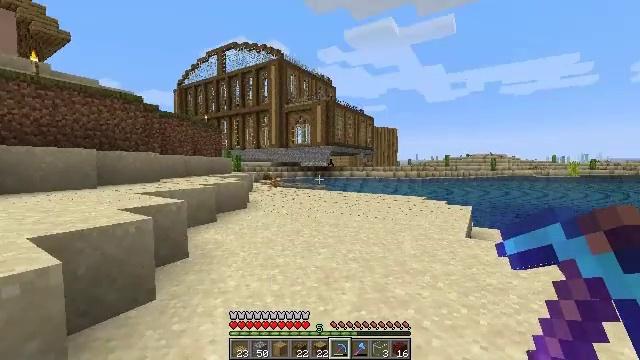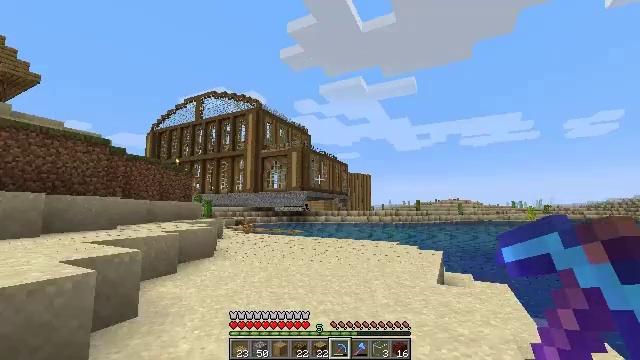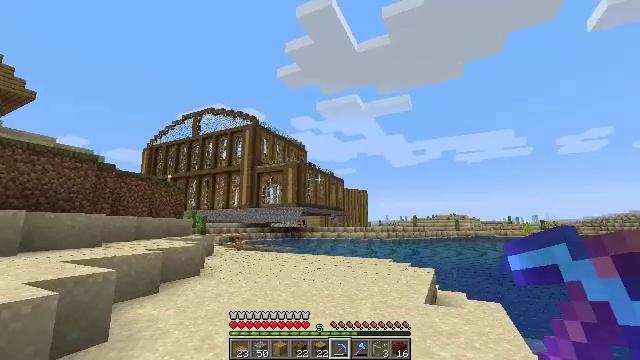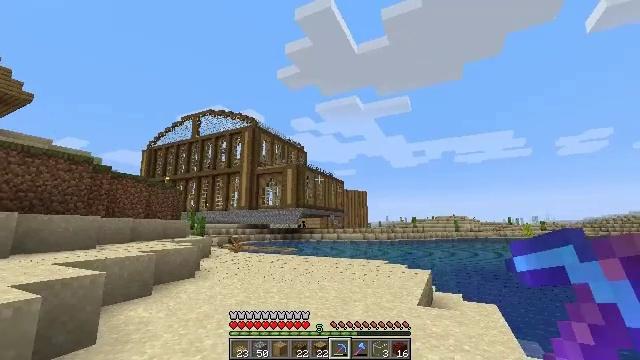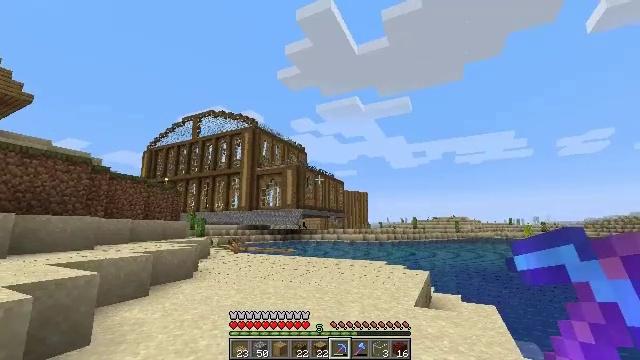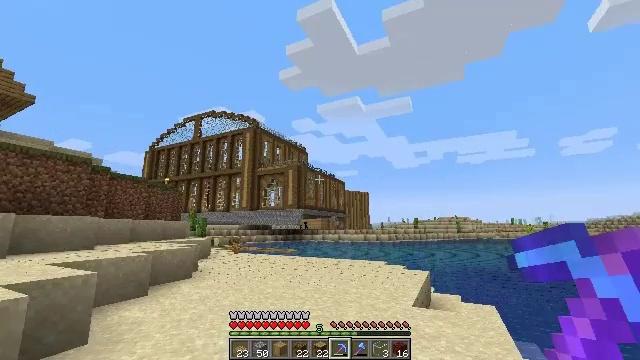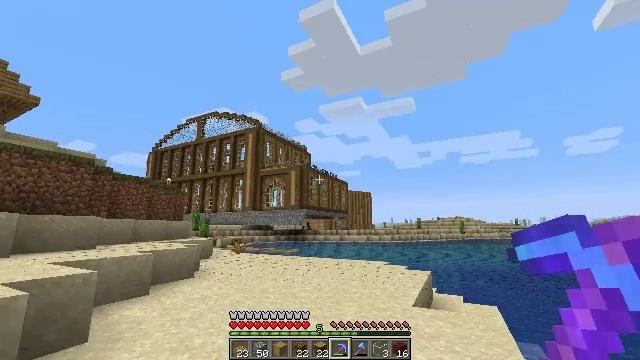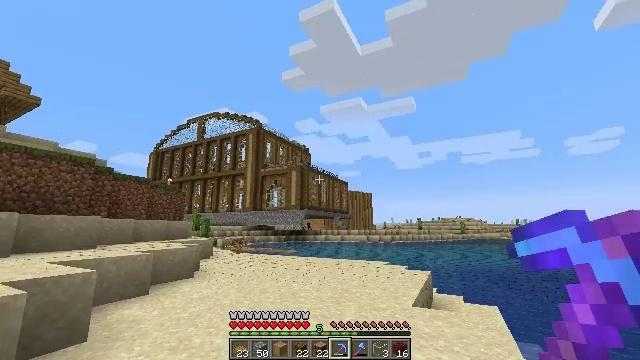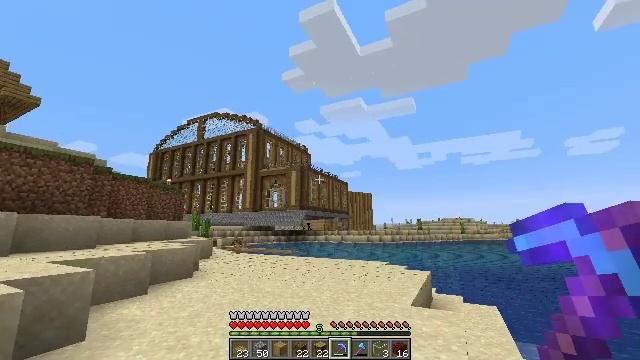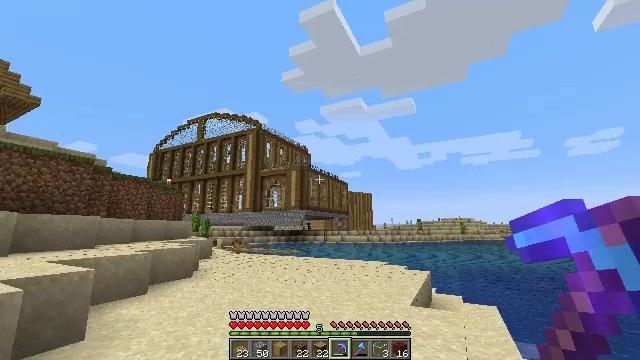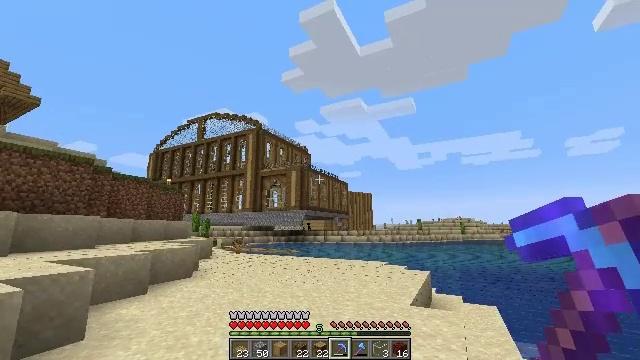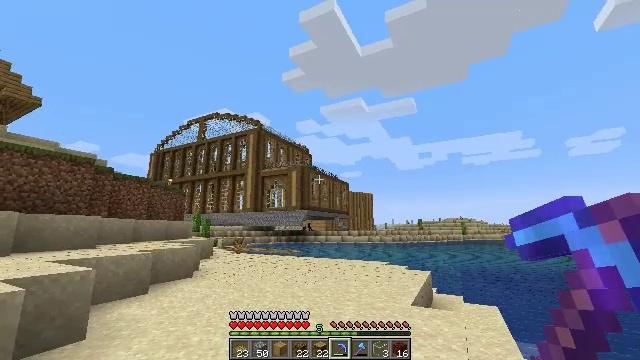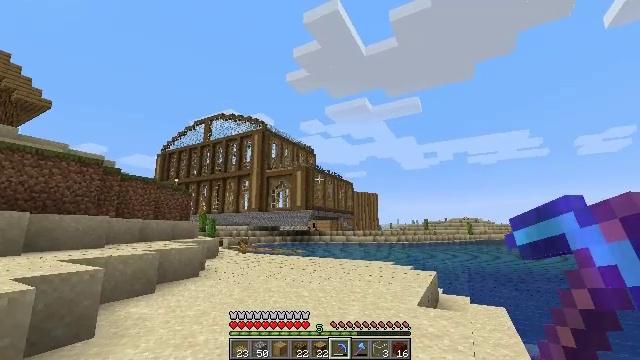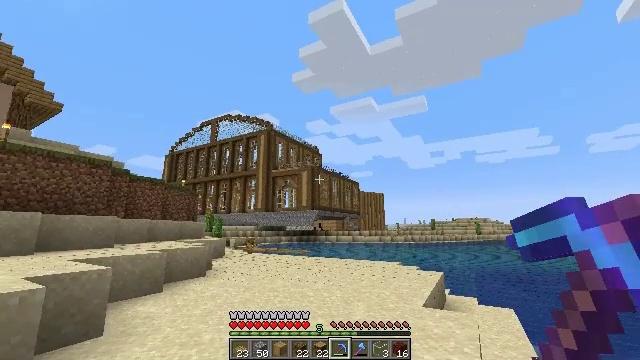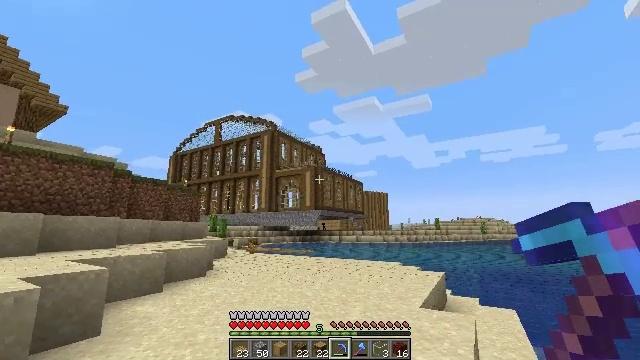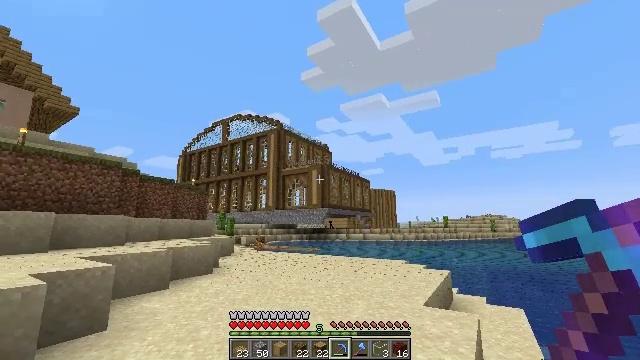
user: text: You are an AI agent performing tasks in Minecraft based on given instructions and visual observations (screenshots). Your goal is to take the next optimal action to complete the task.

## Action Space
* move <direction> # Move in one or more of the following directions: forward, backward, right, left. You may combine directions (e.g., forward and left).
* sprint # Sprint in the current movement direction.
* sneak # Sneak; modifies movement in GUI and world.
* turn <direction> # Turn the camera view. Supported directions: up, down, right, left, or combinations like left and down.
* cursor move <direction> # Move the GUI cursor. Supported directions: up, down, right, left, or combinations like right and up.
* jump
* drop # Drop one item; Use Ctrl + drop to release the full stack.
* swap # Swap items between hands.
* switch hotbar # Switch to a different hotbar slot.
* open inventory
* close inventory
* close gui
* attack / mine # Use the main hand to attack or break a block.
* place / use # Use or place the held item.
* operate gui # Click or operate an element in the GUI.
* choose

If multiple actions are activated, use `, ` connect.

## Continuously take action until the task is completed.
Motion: motion action
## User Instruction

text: Mine potatoes from the farmland.
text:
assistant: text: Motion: move right, turn right and up
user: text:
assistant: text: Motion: move right, turn up
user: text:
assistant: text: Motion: move right
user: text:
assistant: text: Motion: no_op
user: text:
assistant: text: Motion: no_op
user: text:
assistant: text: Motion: no_op
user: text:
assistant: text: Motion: no_op
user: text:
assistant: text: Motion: no_op
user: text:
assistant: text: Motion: no_op
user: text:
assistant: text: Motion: no_op
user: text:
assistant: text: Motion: no_op
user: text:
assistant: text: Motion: turn left
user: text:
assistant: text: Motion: move right, turn left
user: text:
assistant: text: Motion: move right
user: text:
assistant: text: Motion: move right, turn left
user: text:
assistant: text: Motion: no_op
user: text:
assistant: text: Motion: no_op
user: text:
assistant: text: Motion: no_op
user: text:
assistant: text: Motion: no_op
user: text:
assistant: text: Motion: no_op
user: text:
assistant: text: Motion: no_op
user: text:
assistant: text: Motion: no_op
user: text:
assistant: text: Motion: no_op
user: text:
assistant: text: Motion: no_op
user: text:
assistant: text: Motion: no_op
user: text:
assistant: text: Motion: no_op
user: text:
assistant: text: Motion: no_op
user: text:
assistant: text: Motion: no_op
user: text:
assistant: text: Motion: move left
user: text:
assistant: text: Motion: move left